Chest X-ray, PA view. Patient: 57 years old, sex M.
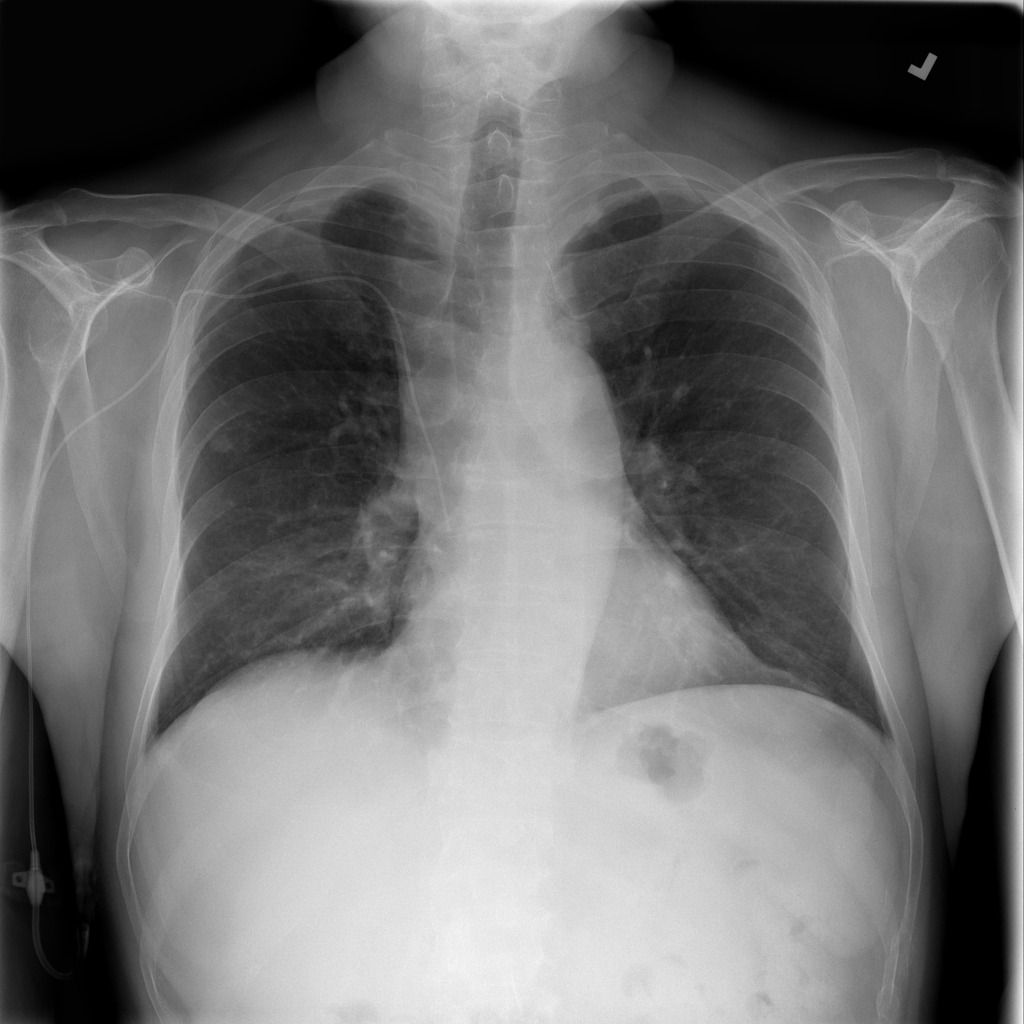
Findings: Pneumothorax